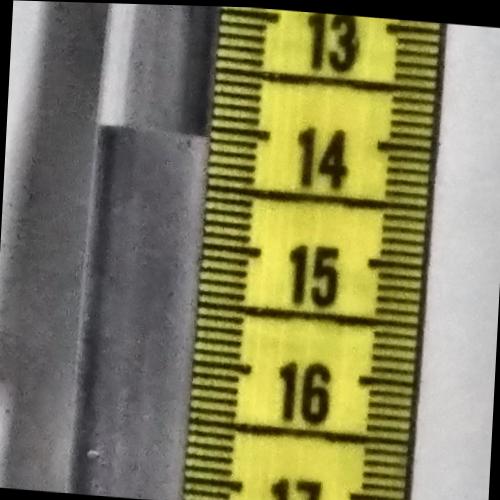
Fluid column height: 14.1 cm